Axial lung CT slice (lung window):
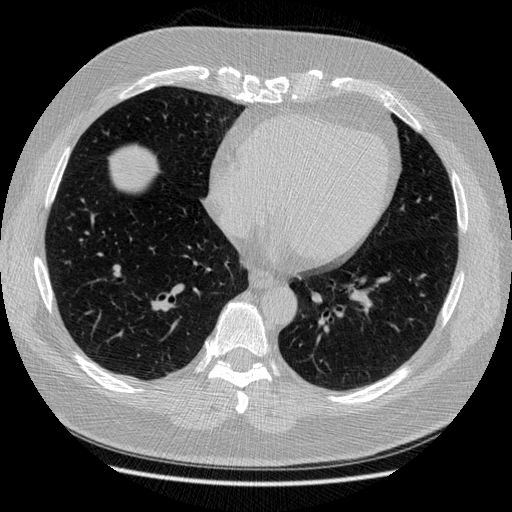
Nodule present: no